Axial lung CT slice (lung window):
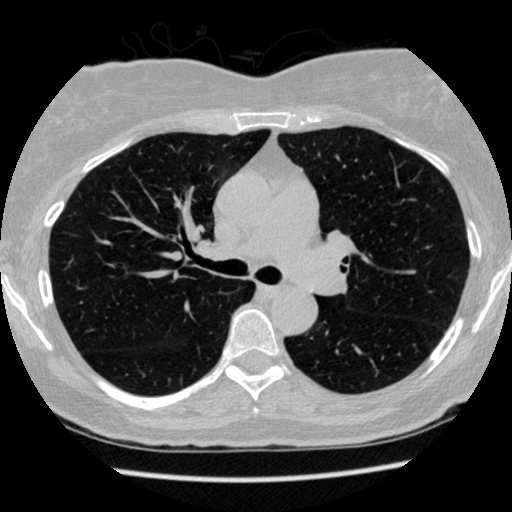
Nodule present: no